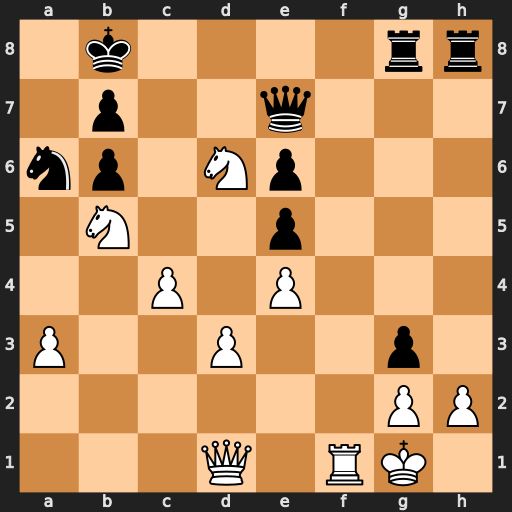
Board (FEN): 1k4rr/1p2q3/np1Np3/1N2p3/2P1P3/P2P2p1/6PP/3Q1RK1
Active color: w
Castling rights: -
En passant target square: -
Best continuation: Rf7 gxh2+ Kh1 Qxf7 Nxf7